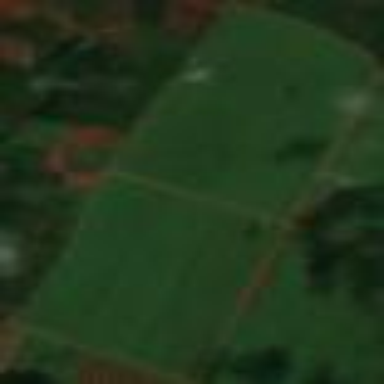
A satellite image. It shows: Rubber tree orchard with mature trees.